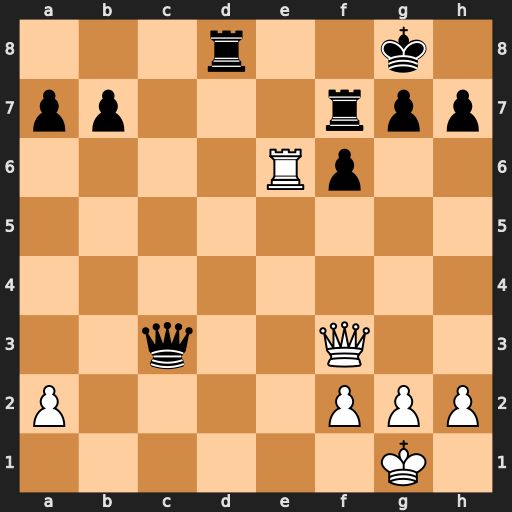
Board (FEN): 3r2k1/pp3rpp/4Rp2/8/8/2q2Q2/P4PPP/6K1
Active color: w
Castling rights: -
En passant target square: -
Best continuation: Qxc3 Rd1+ Re1